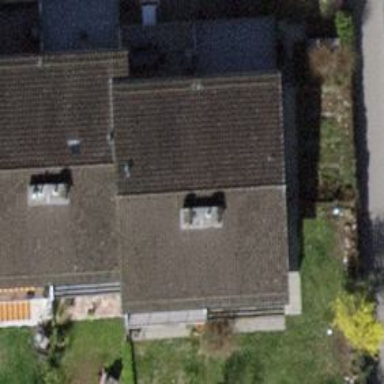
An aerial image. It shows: Pitched roof building.